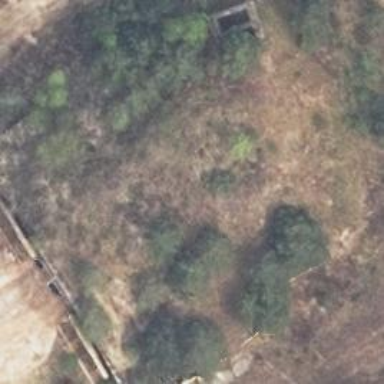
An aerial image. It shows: Military bunker type hardened aircraft shelter building.